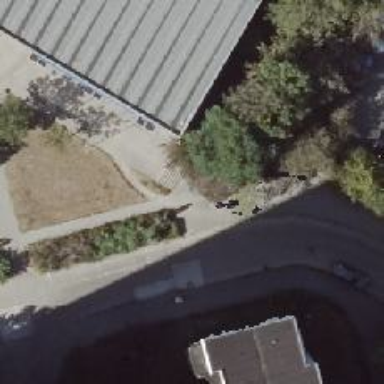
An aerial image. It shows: Footway.